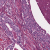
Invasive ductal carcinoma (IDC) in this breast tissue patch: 0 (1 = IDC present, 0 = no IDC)